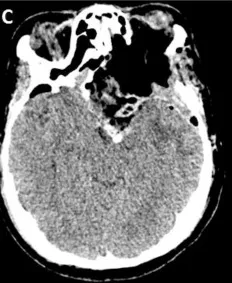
CT-scan. Axial slides (A - C) after tumor resection and post operative changes.
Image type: radiology (ct)